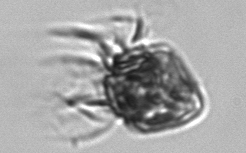
Label: Strombidium_morphotype1